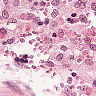
Metastatic tissue present: no